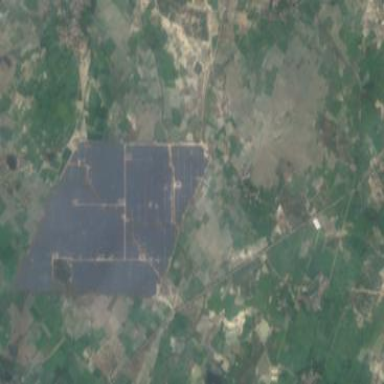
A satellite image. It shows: Industrial area with solar power plant utilizing photovoltaic technology.